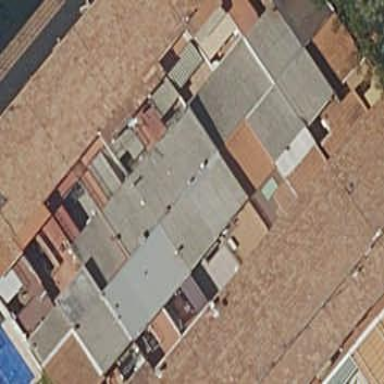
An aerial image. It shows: Terrace building.